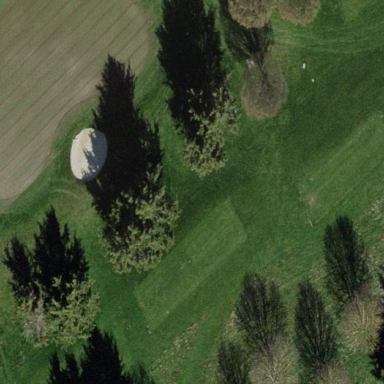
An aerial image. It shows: Grassy area designated as golf tee.